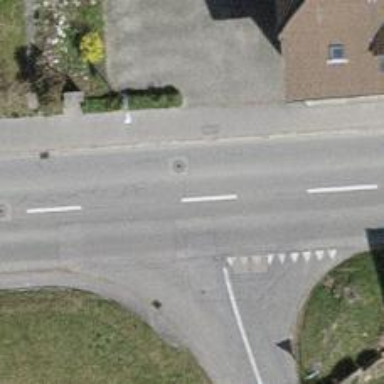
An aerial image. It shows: Secondary road with asphalt surface.